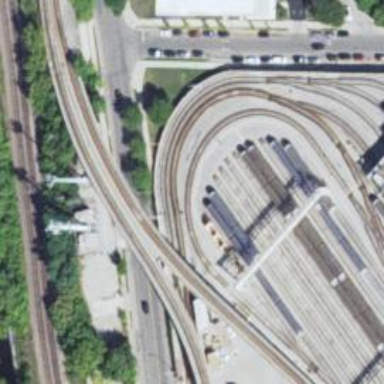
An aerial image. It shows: Electrified rail in service yard.